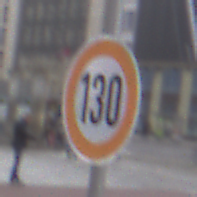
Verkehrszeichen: Geschwindigkeit130
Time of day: MorningAfternoon
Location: Outdoor (Urban)
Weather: Overcast
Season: NotSpecified
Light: Natural